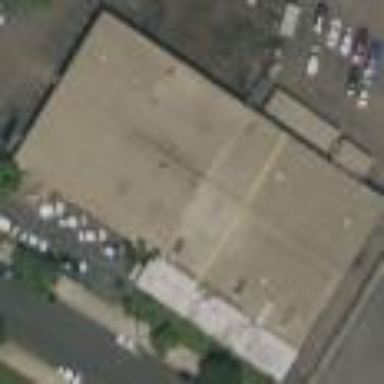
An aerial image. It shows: Industrial building.